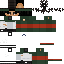
A male human skin with medium skin, wearing brown long hair dressed in a green hoodie and black pants, featuring a closed mouth.